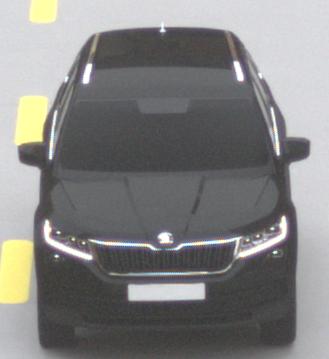
Make: Skoda
Model: Kodiaq 1.4 TSI
Detailed model: Kodiaq
Model produced from: 2017/03
Model produced until: 2018/05
Doors: 5
Color: black
Road condition: dry road
Daytime: midday
Contrast: low contrast